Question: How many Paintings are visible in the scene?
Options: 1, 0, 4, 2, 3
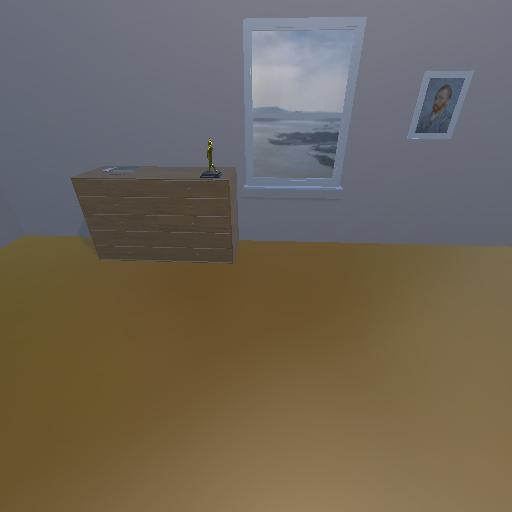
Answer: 1